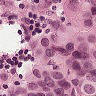
Metastatic tissue present: yes